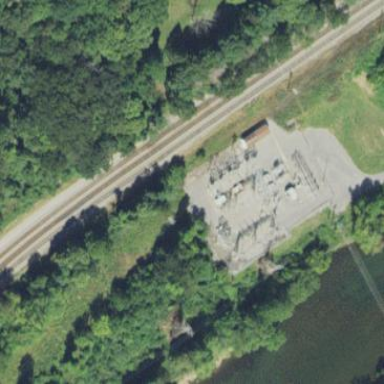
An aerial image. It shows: Power substation.